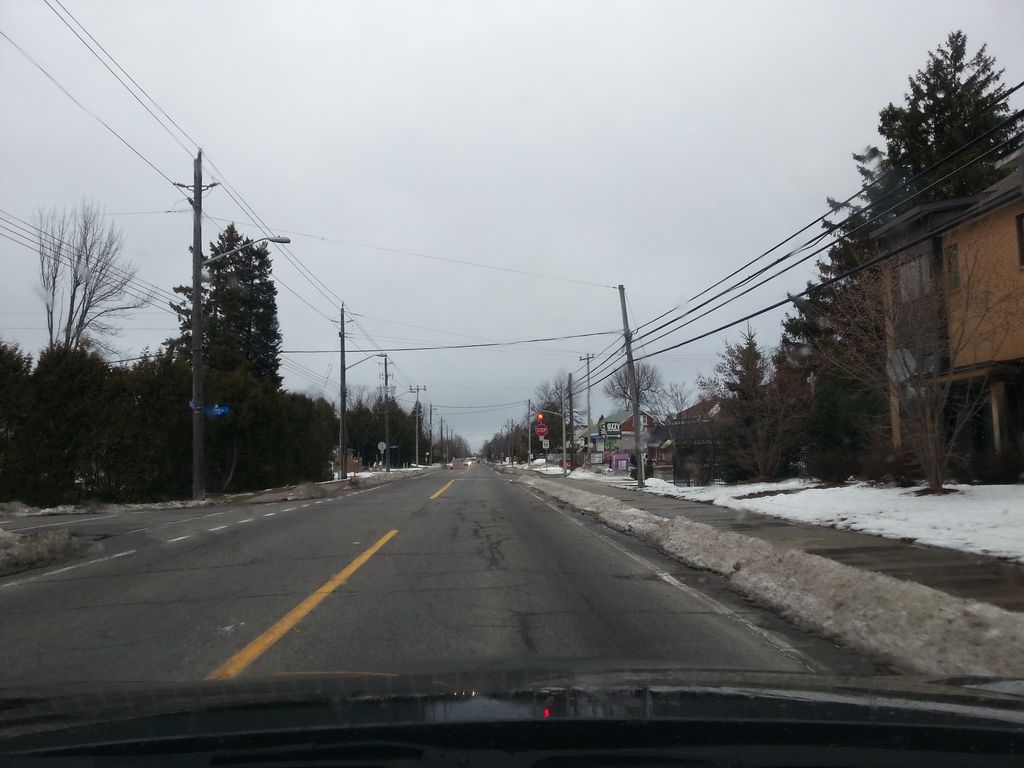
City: ottawa-gatineau